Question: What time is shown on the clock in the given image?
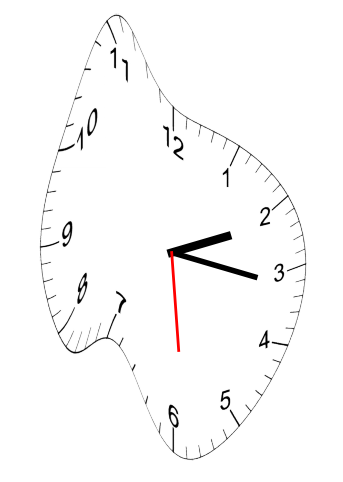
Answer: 02:16:29